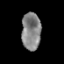
Tissue: prostate
Cell type: T cells
Senescence score: 0.3461
Nuclear area (px): 704
Mean DAPI intensity: 131.984